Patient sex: M
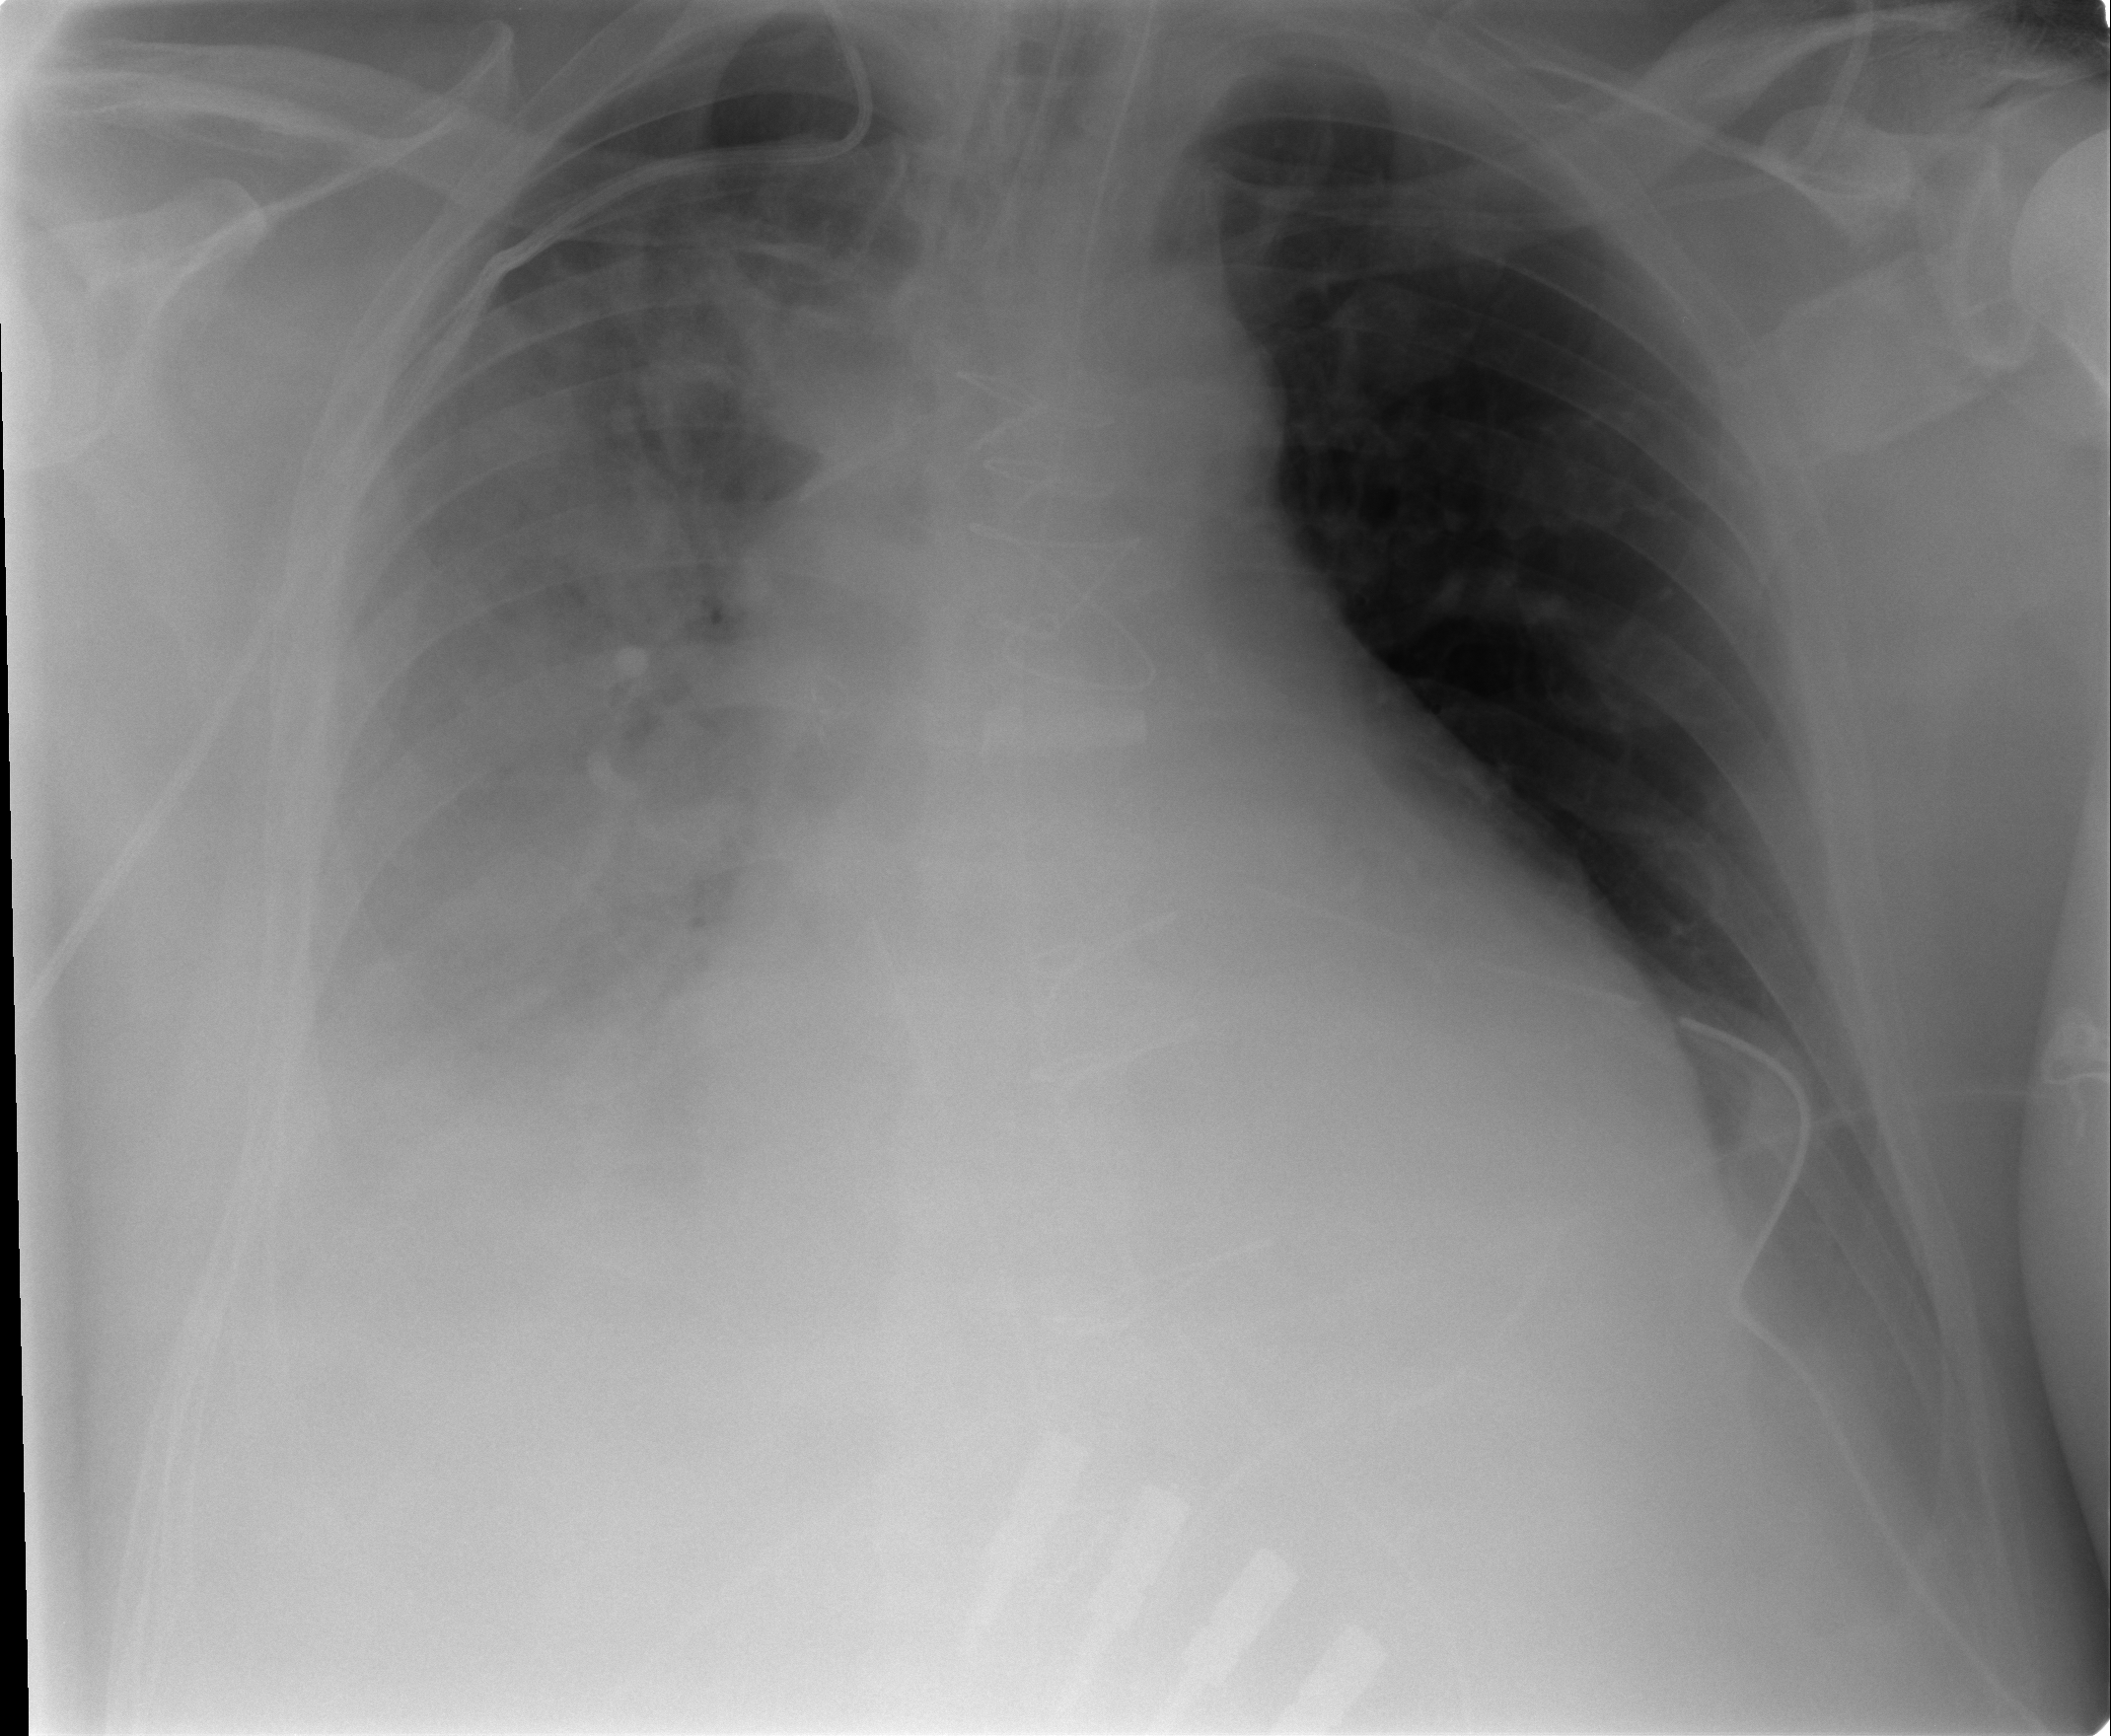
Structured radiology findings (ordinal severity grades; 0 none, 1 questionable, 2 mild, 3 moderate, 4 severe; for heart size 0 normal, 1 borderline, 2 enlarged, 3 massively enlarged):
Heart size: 2
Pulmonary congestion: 0
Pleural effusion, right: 3
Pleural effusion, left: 0
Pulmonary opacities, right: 3
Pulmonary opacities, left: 0
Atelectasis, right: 2
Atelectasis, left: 2